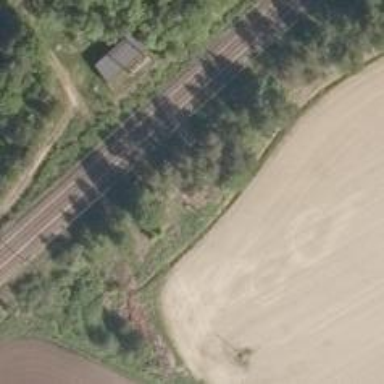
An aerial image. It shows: Railway signal supported by catenary mast.